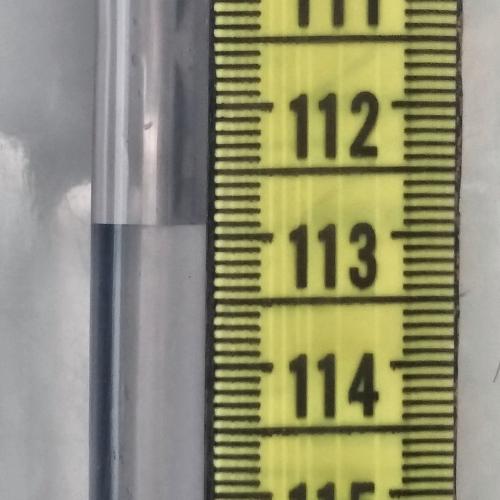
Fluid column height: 112.9 cm